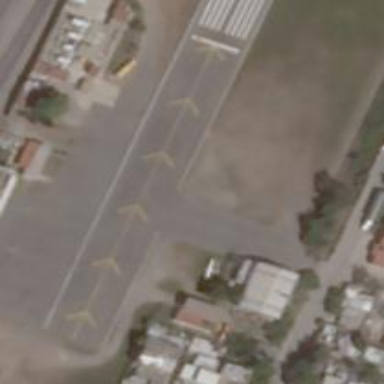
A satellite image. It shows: Image of taxiway at airport.